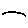
Label: bird